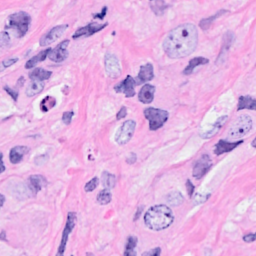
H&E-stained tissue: Breast